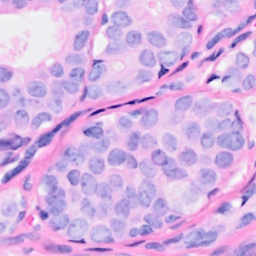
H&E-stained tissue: Breast